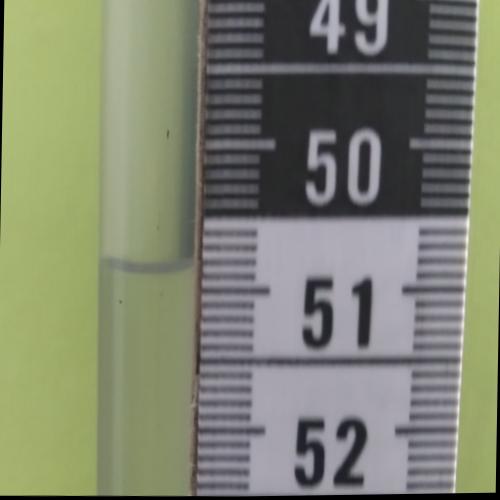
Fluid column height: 50.8 cm